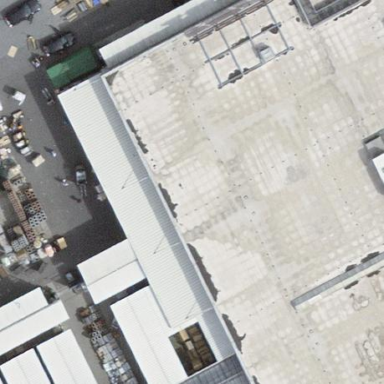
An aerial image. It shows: View of roof of building.